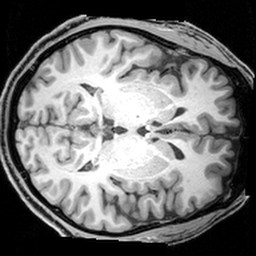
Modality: T1w
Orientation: axial
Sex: male
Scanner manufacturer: siemens
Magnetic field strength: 3 T
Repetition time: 1.9 s
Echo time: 0.00397 s